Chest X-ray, PA view. Patient: 42 years old, sex M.
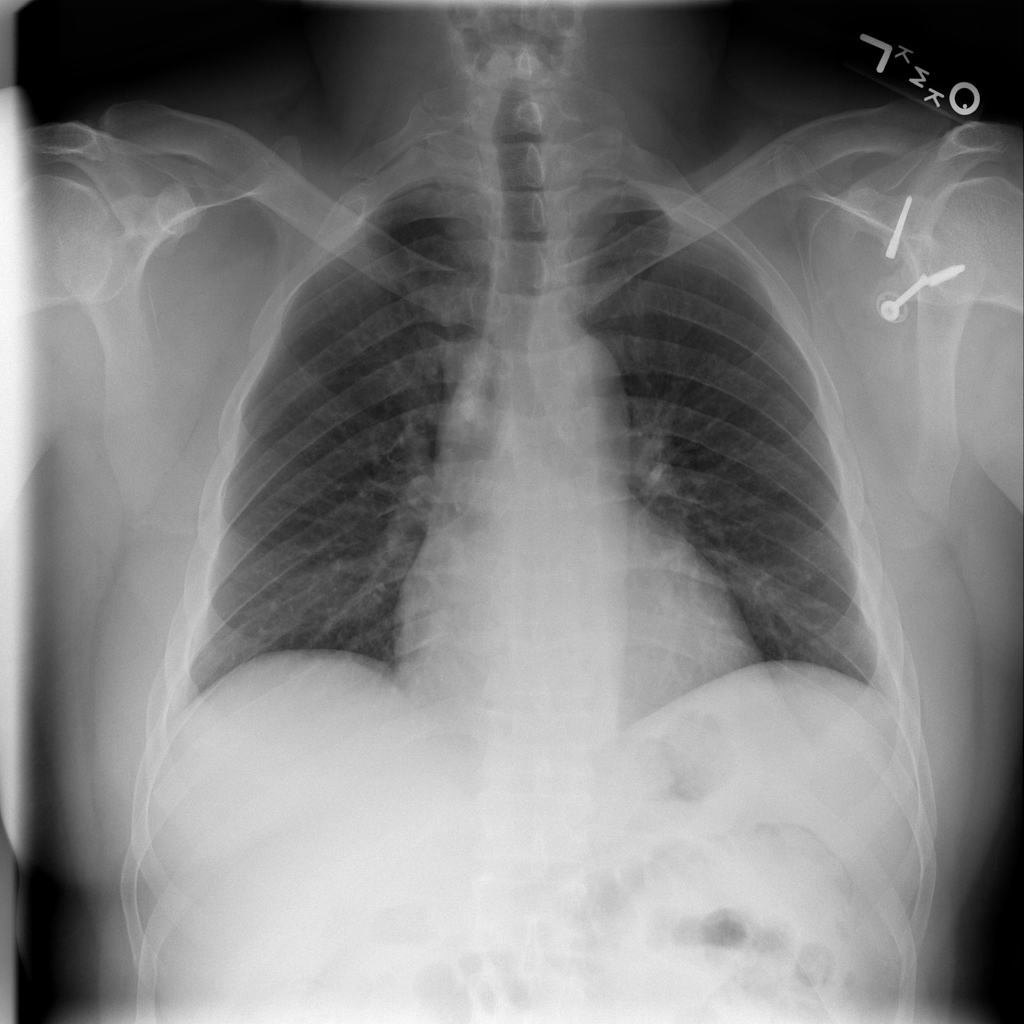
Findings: No Finding